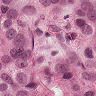
Metastatic tissue present: yes